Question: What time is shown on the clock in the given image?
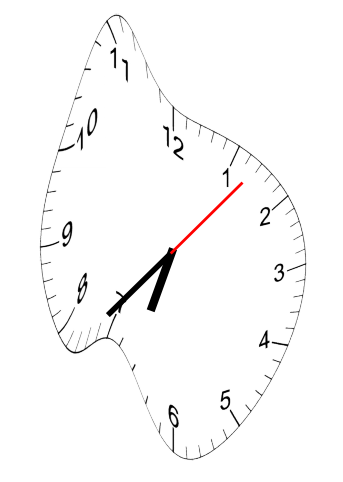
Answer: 06:37:07